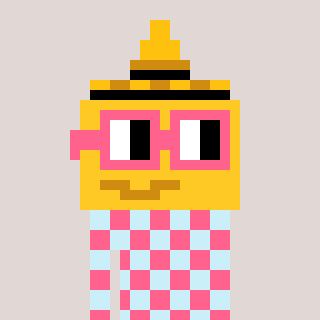
a pixel art character with square pink glasses, a mustard-shaped head and a cold-colored body on a warm background